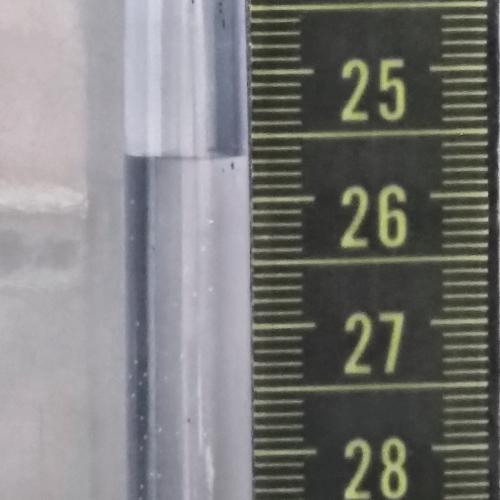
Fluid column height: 25.7 cm